Interaction volume radius: 10 \u00c5
Interaction volume height: 15 \u00c5
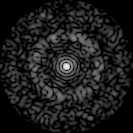
Disorder parameter: 0.8187